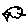
Label: fish